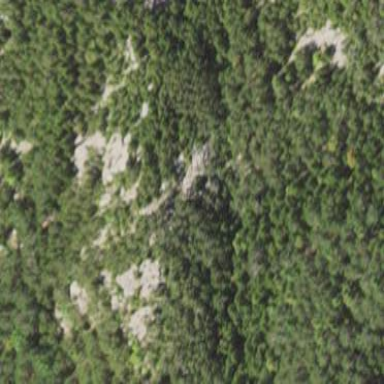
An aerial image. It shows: Landscape dominated by bare rock.